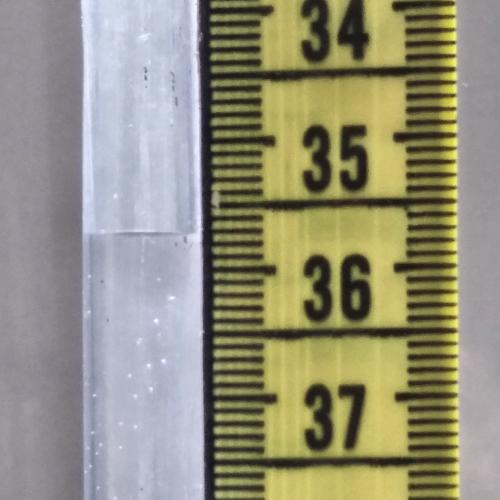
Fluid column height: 35.7 cm